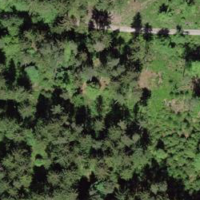
EUNIS habitat code: 43
Species observed at this site:
Cardamine pratensis
Lysimachia nemorum
Lysimachia vulgaris